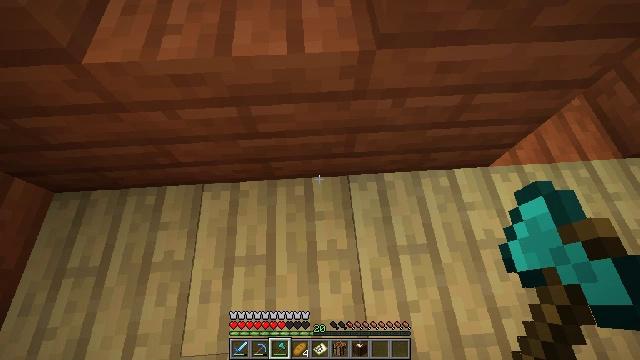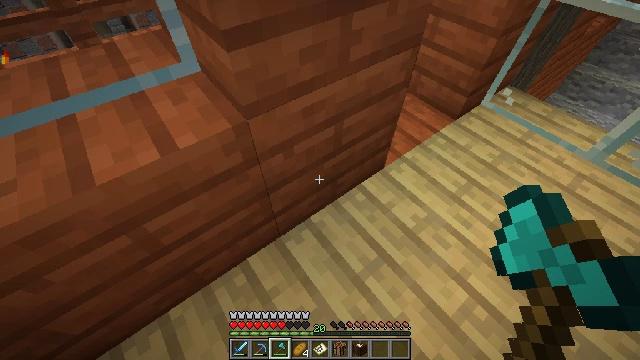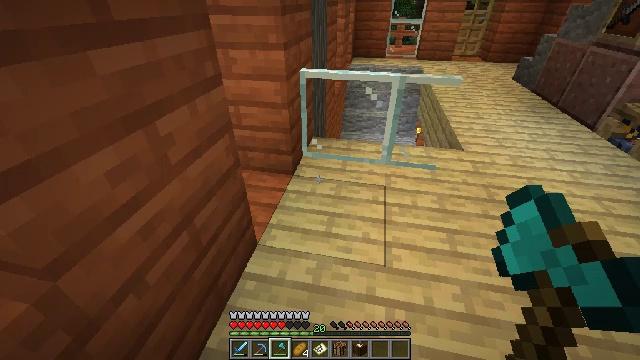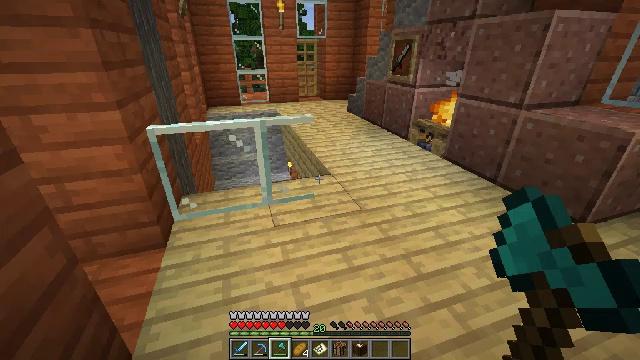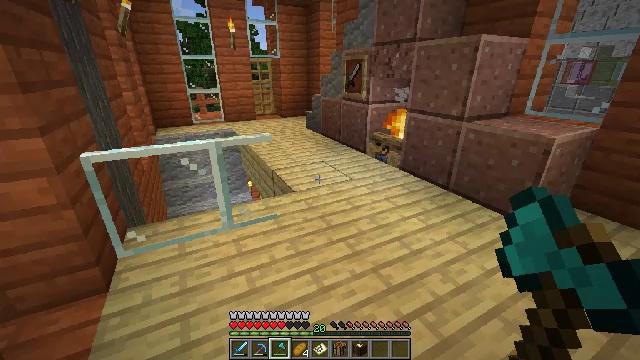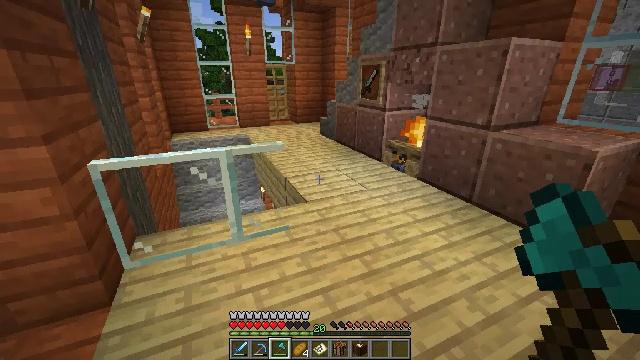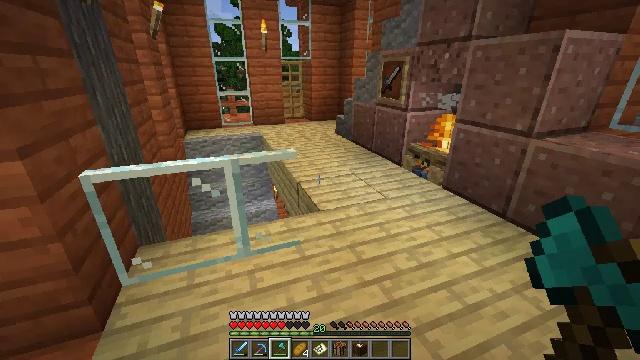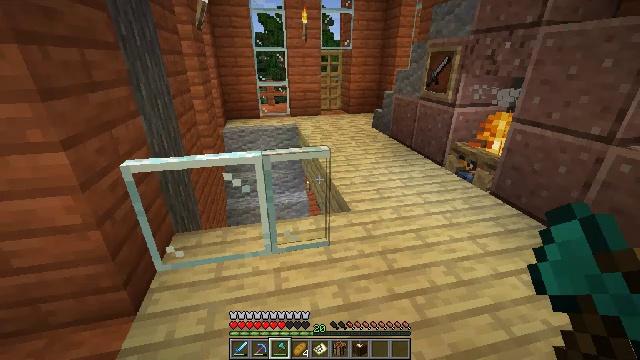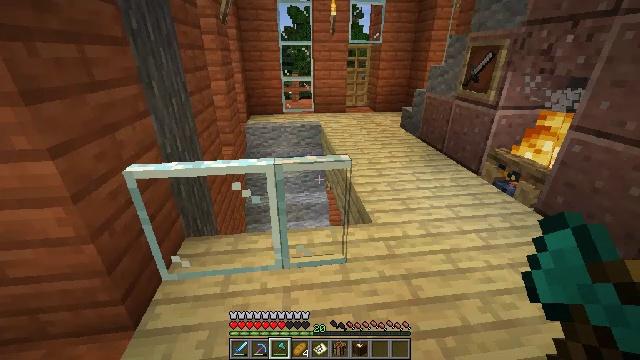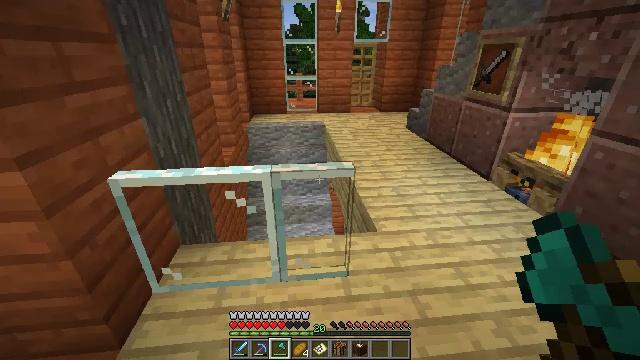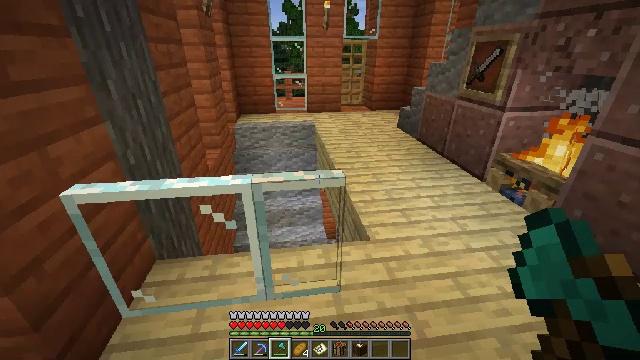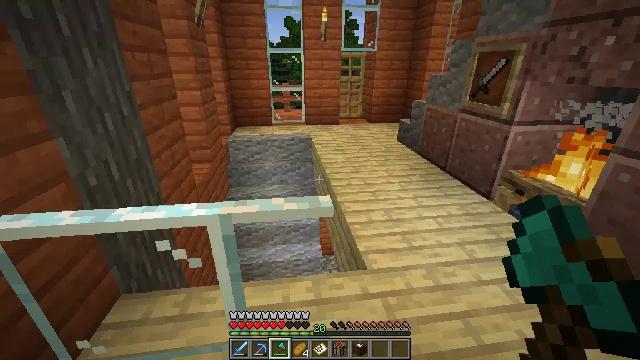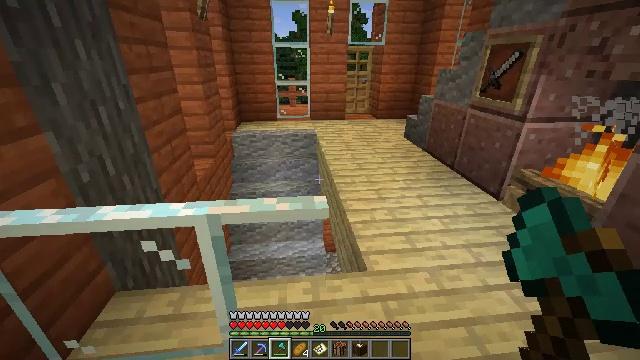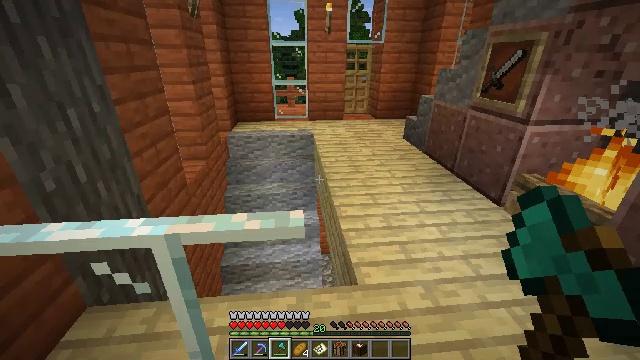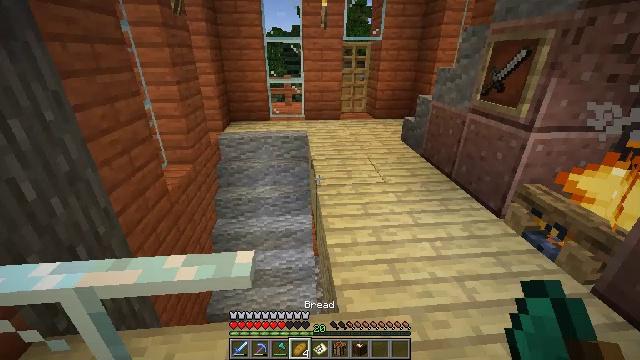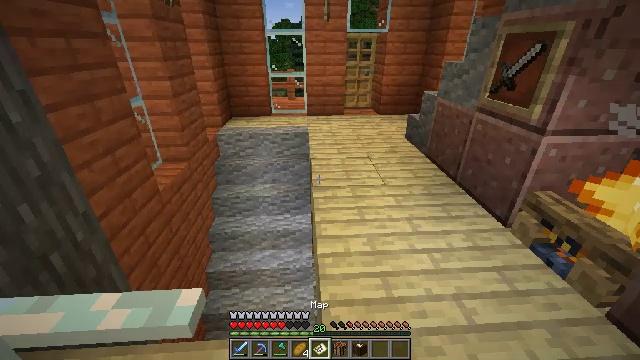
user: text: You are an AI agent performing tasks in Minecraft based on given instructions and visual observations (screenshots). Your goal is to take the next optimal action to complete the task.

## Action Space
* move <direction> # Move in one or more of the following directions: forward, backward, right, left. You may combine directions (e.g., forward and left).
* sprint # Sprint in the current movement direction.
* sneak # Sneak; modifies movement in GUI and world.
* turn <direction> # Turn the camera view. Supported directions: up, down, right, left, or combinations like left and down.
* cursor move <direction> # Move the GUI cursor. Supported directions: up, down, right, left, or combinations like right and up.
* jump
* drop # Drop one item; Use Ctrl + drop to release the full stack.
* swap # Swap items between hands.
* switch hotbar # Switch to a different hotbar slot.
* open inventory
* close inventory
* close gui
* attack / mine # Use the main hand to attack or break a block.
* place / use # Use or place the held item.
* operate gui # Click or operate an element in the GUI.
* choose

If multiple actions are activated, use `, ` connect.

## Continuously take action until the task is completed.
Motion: motion action
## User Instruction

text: Remove the cauldron from its current position.
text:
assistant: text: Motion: turn right and up
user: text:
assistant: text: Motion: turn right and up
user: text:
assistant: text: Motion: move forward, turn right and up
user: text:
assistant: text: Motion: move forward, turn right and up
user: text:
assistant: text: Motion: move forward, turn left and up
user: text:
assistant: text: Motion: move forward, turn left
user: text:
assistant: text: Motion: move forward, turn left and down
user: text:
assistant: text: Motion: move forward, turn left and down
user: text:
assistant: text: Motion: move forward, turn left
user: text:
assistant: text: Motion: move forward, turn right
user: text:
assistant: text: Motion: move forward and move right, turn up
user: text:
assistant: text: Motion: move forward and move right, turn left and down
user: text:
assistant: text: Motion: move forward and move right
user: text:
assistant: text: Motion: move forward and move right
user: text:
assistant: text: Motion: move forward and move right, turn left and down
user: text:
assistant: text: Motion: move forward and move right, turn left and down
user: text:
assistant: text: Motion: move forward and move right
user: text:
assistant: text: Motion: move forward and move right, turn left
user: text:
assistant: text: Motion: move forward and move right, turn left
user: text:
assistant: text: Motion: move forward and move right, turn left
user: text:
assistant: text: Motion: move forward
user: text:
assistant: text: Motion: move forward
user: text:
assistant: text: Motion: move forward
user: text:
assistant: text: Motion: move forward, turn left and down
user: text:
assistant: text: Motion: move forward, turn left
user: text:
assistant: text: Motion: move forward, turn left
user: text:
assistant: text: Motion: move forward, turn left and down
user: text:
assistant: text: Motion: move forward, turn left and down
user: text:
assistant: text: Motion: move forward, turn left and down
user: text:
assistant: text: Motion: move forward, turn left and down